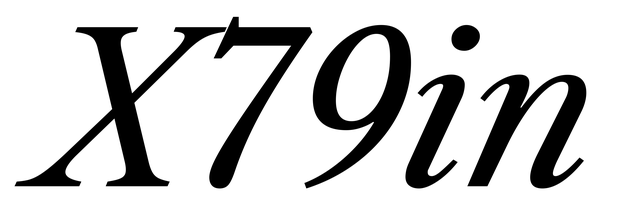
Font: LibreCaslonText-Italic_Italic